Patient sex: M
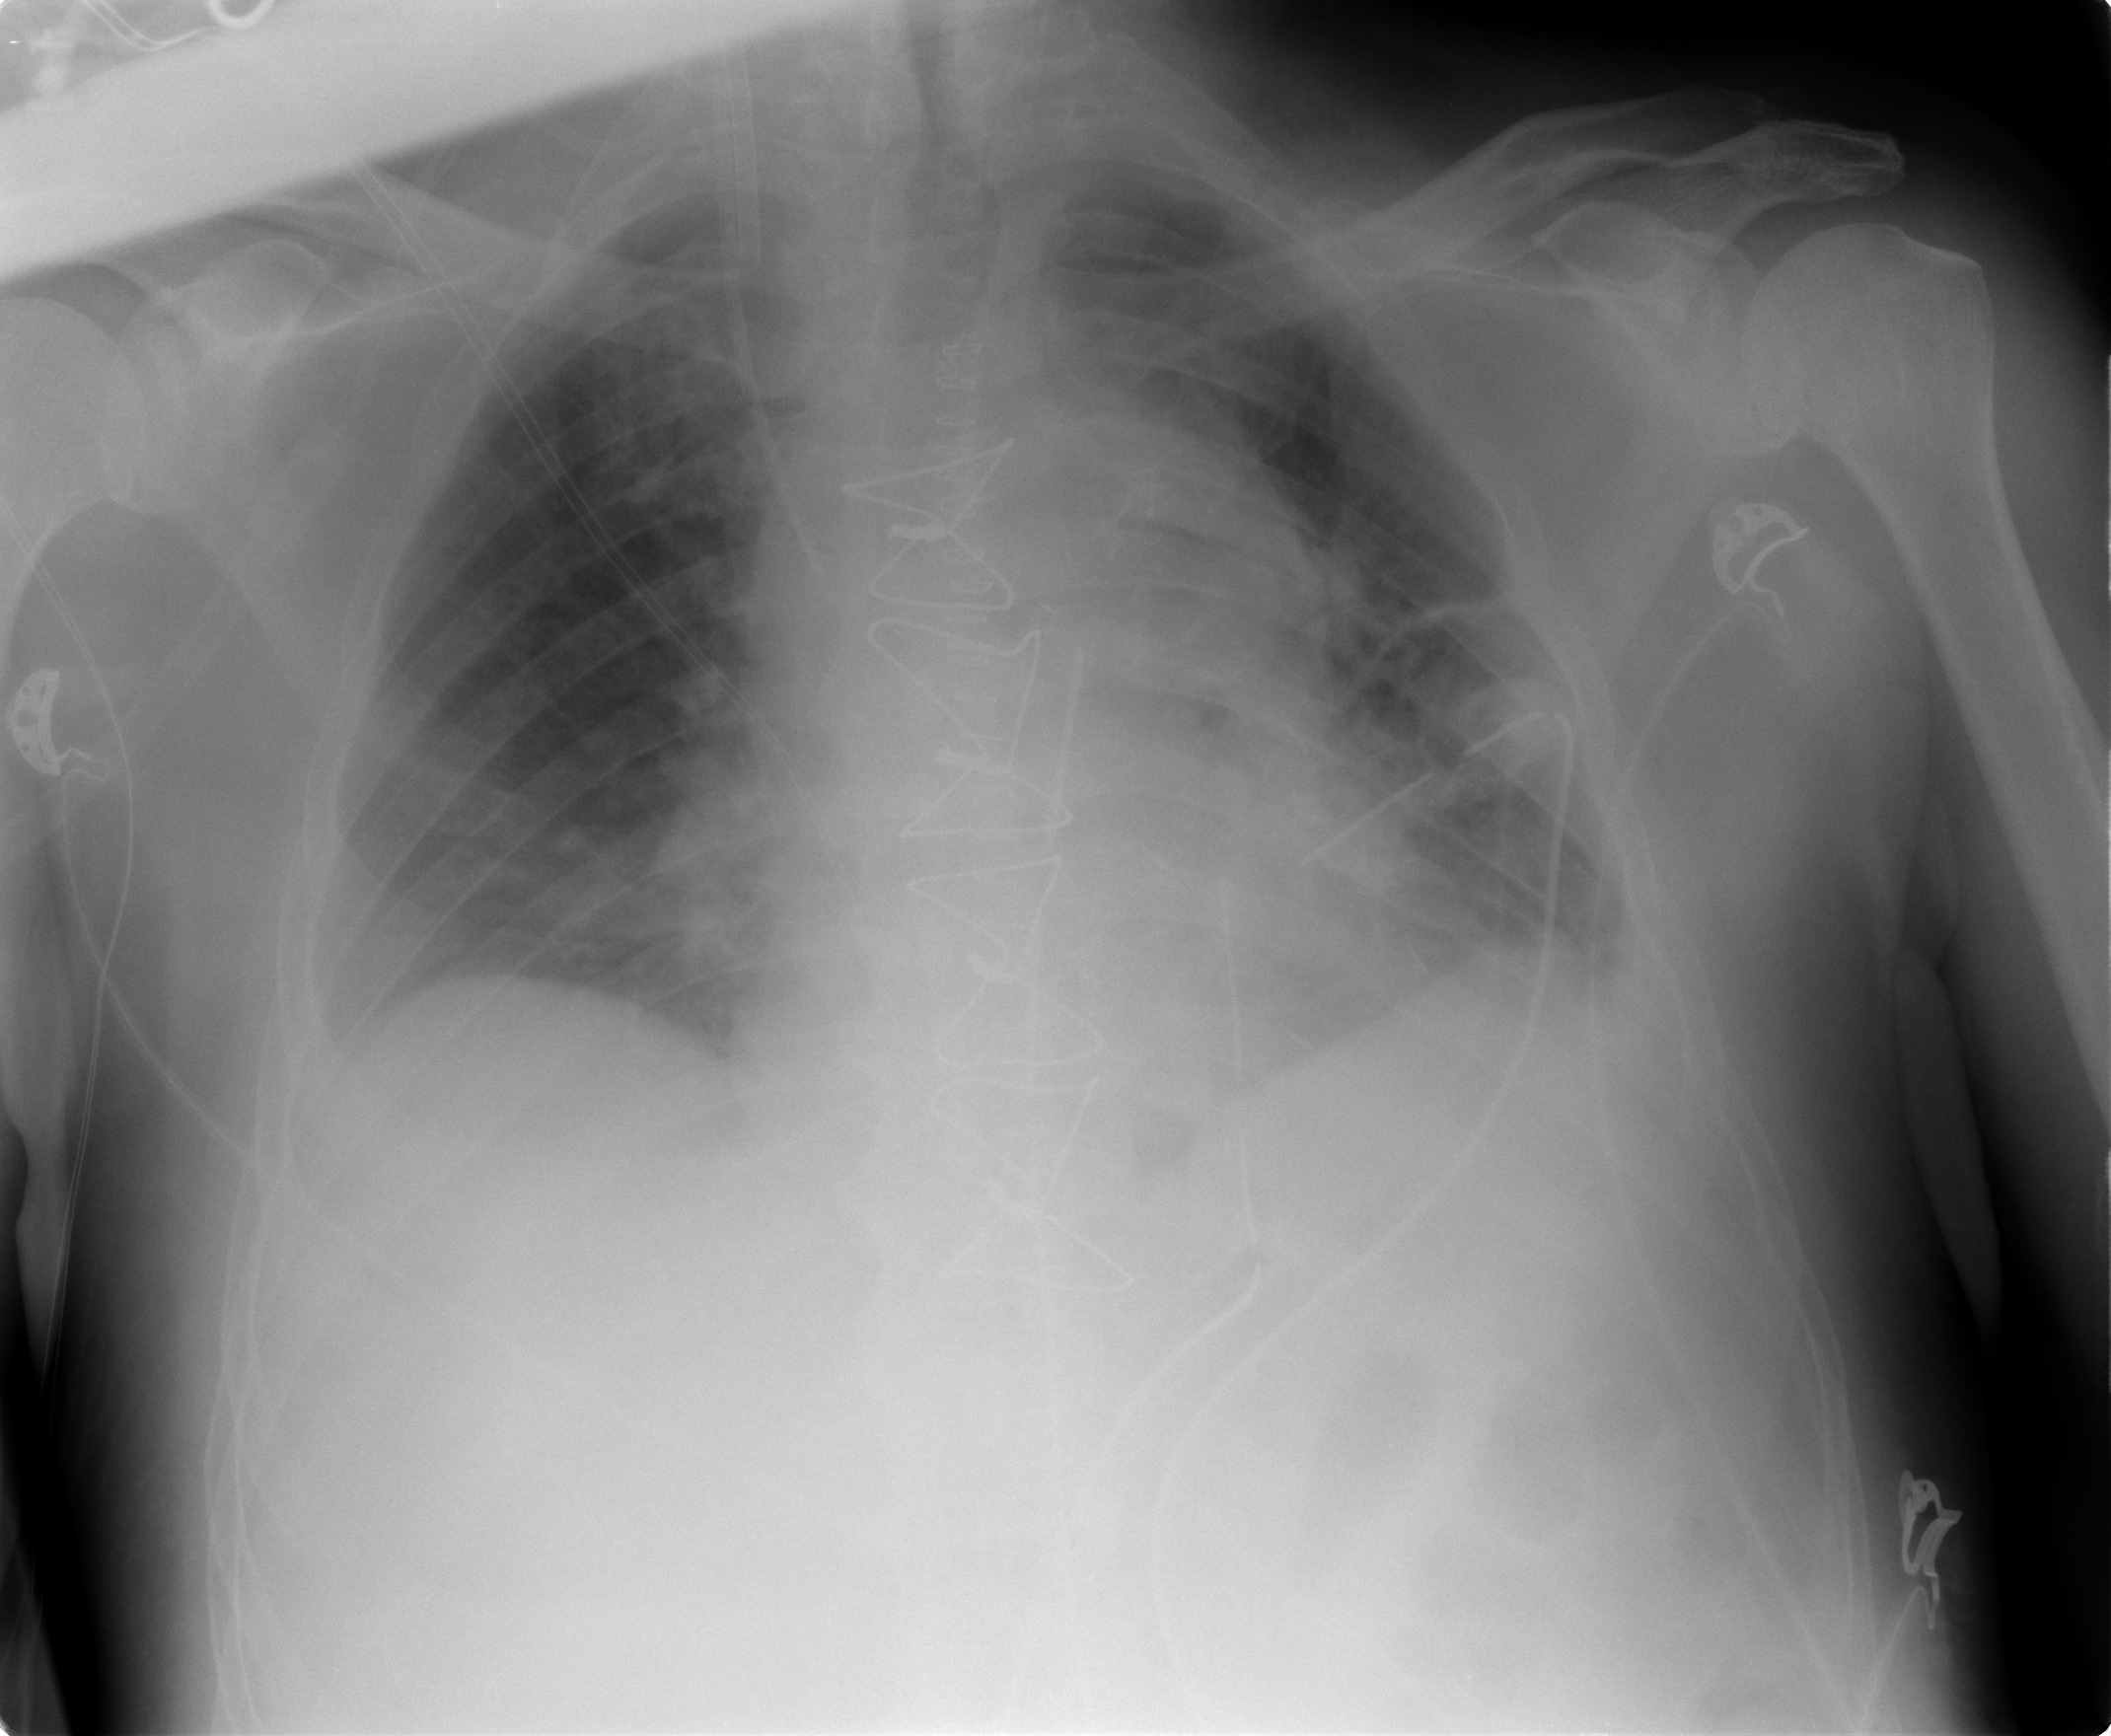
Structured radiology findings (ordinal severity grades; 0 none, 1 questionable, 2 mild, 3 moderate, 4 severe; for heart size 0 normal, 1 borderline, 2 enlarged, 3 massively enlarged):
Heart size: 1
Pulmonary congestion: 0
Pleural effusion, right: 0
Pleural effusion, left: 1
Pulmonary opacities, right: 1
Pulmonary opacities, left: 0
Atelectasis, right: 0
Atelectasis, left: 2